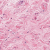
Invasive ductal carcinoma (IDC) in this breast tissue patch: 0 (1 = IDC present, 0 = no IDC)